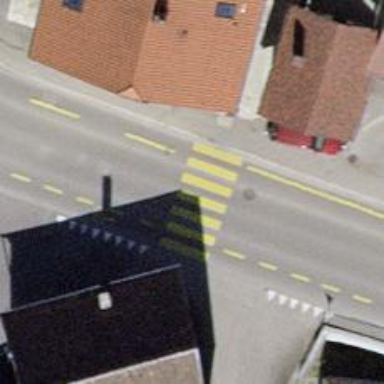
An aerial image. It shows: Zebra crossing on the road.